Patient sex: M
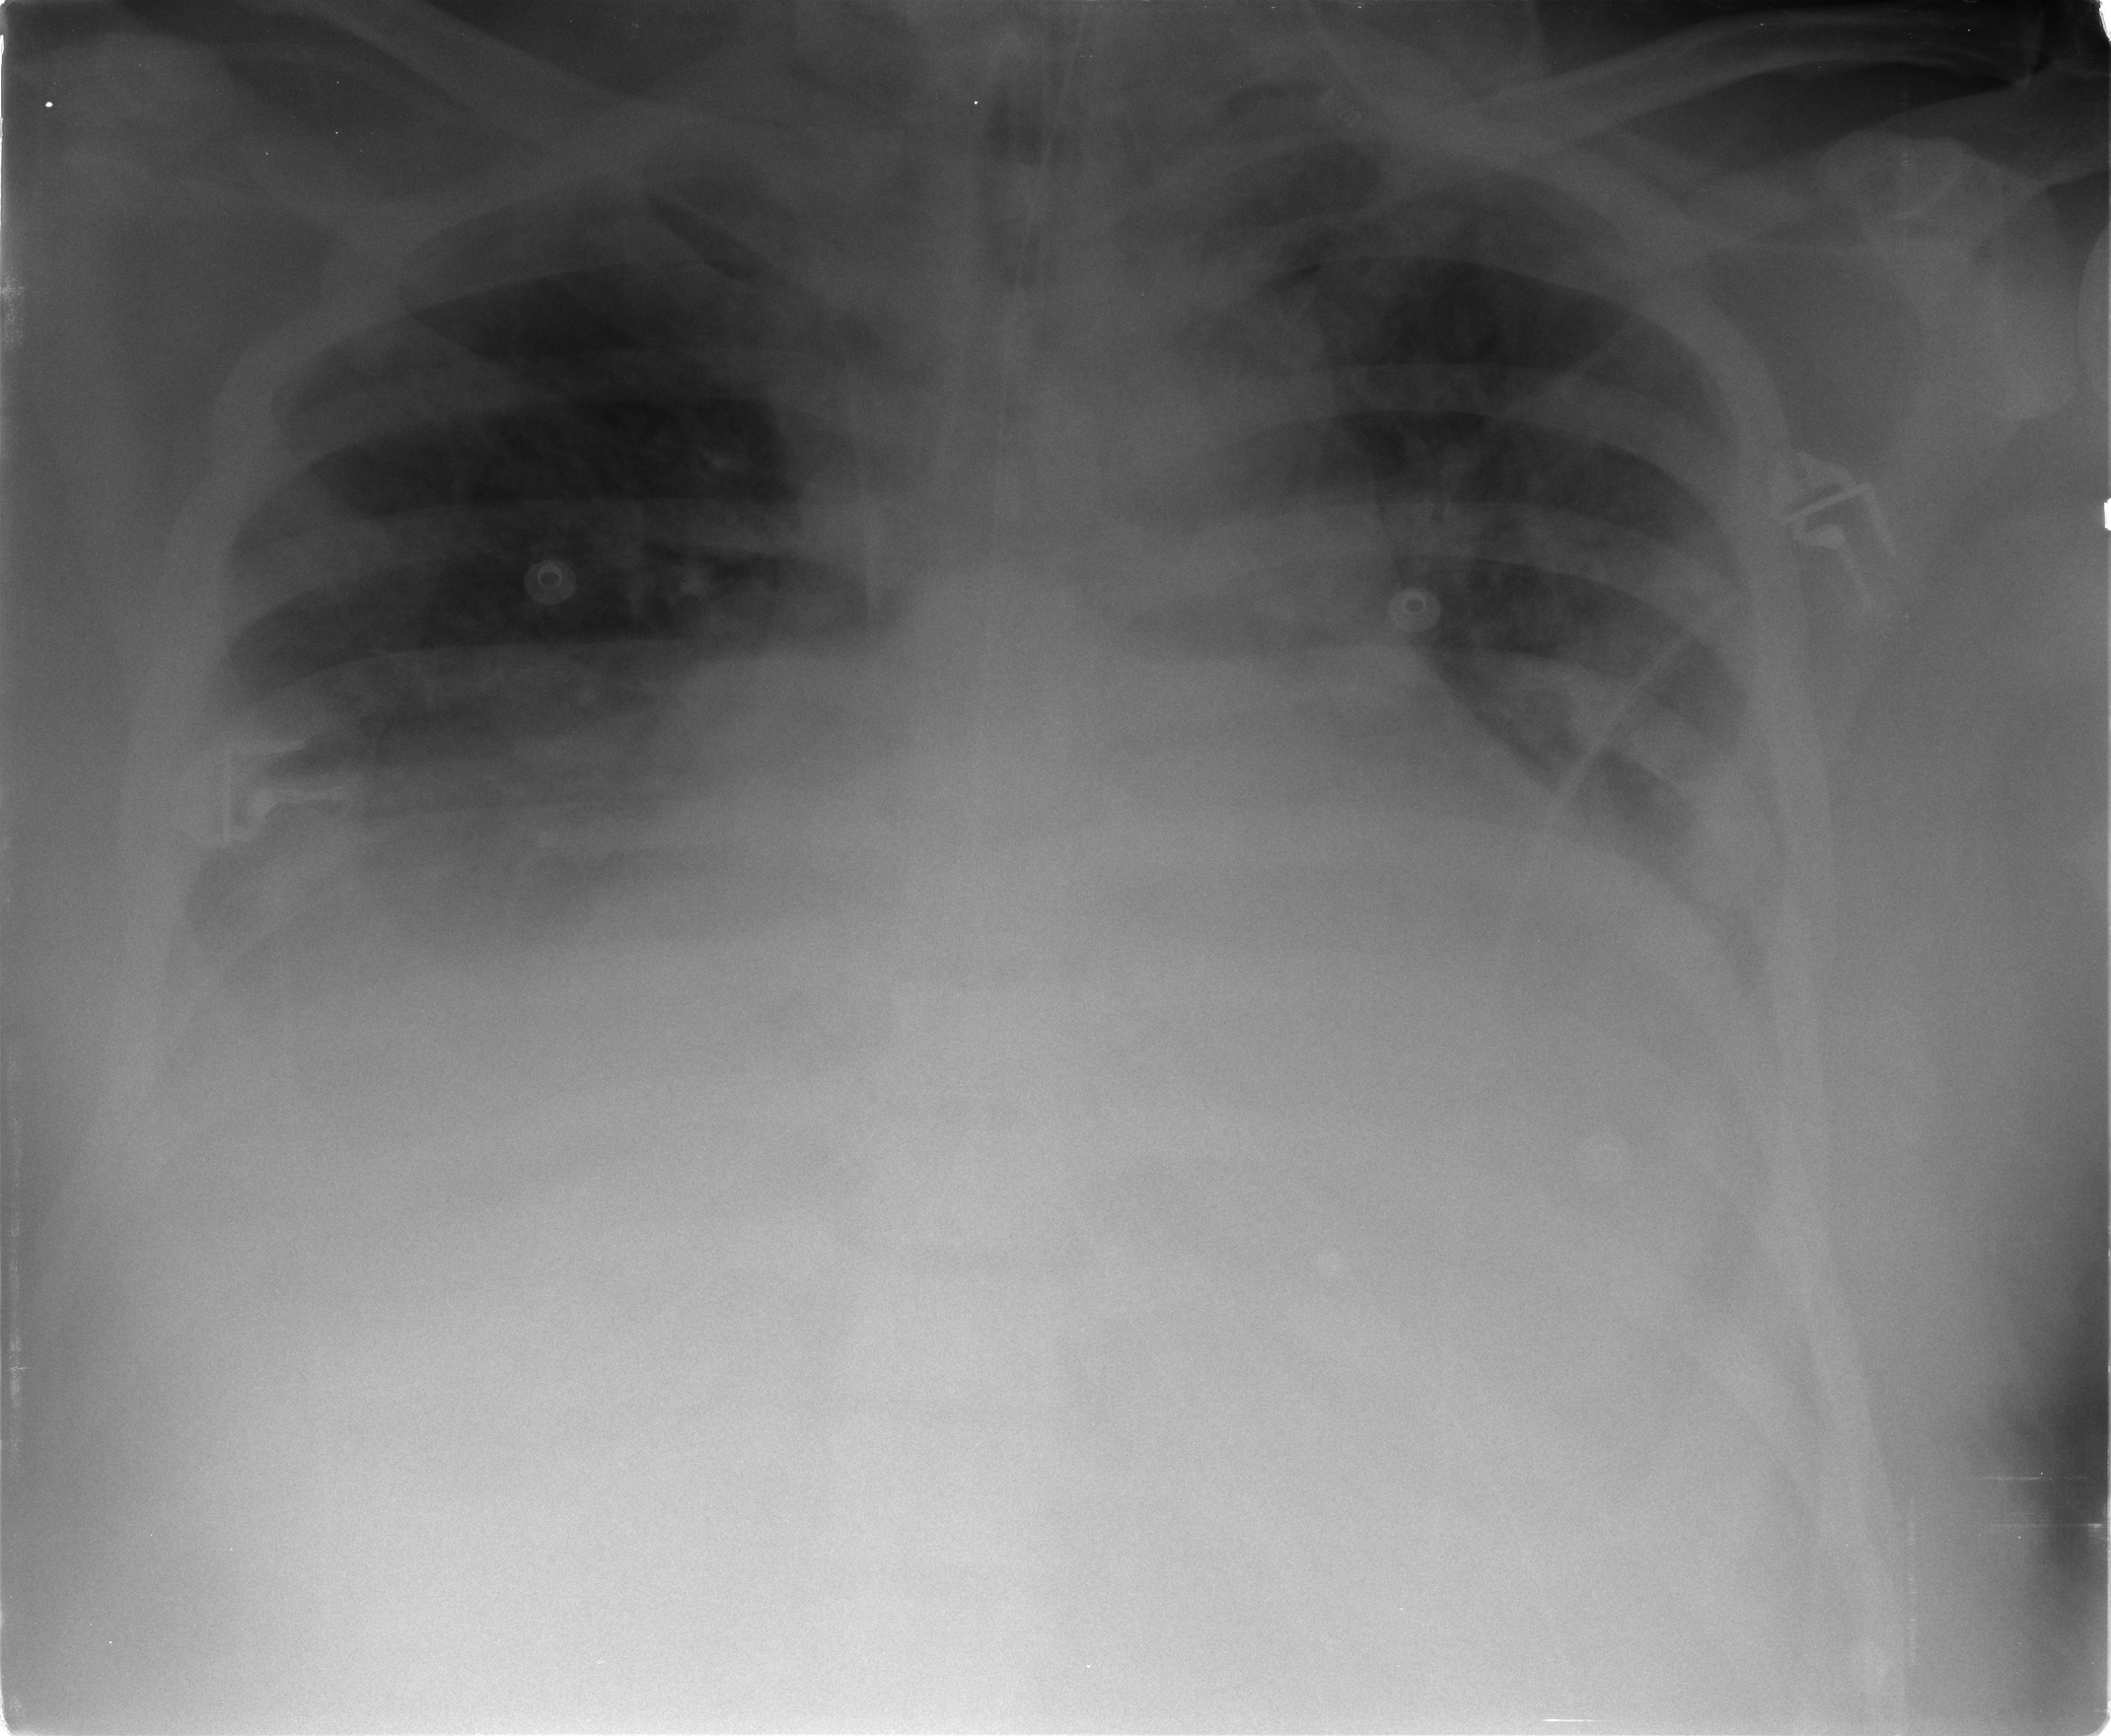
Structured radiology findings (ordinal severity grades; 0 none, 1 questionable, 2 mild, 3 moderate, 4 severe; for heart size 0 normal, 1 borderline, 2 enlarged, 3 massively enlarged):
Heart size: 2
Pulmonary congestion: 3
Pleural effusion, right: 3
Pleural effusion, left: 3
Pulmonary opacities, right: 3
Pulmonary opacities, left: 3
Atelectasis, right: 2
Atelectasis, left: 2